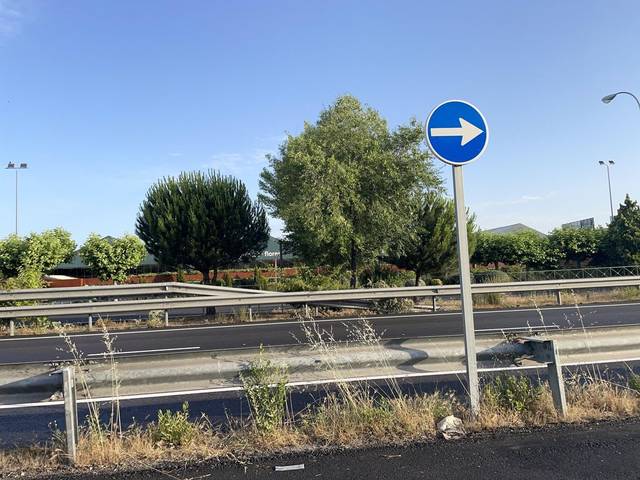
Region: Spain
Coordinates: 40.456, -3.877